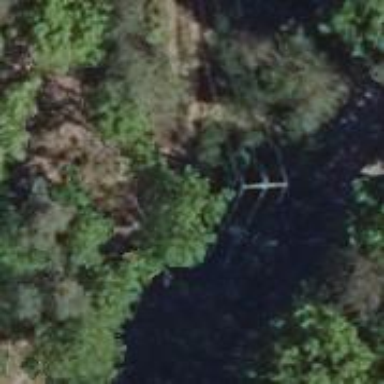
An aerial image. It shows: Power pole.